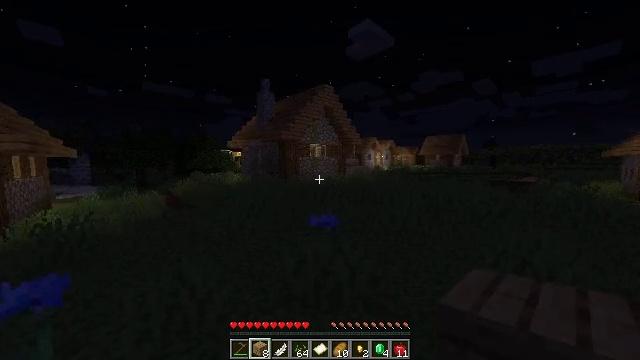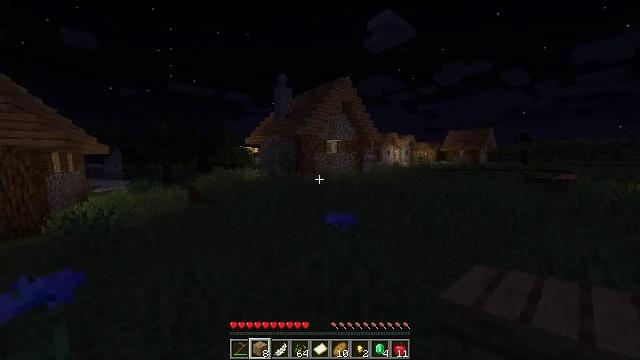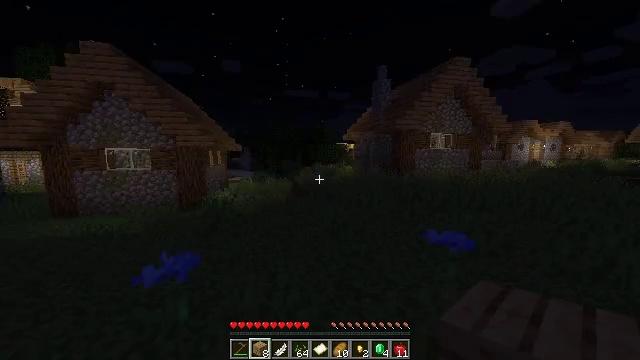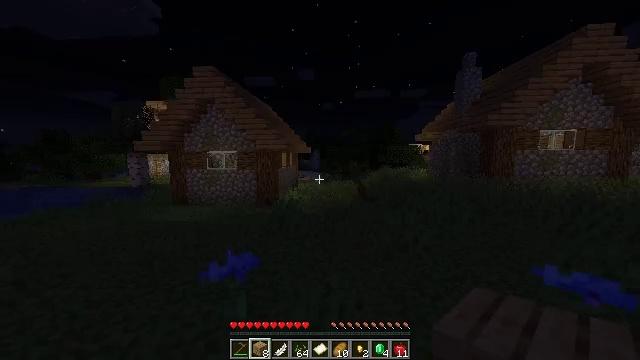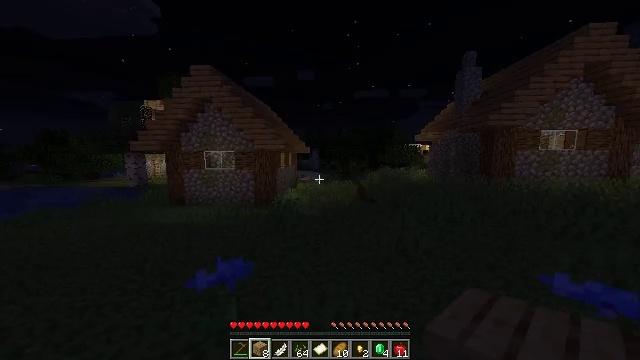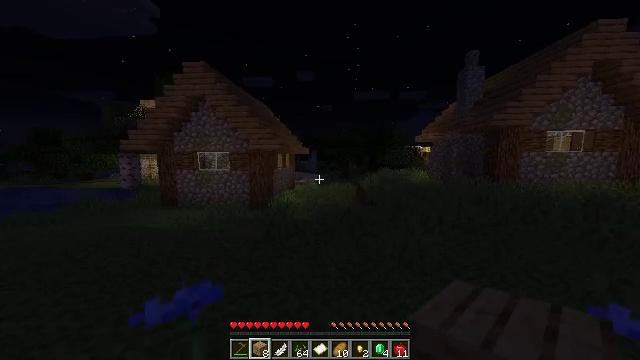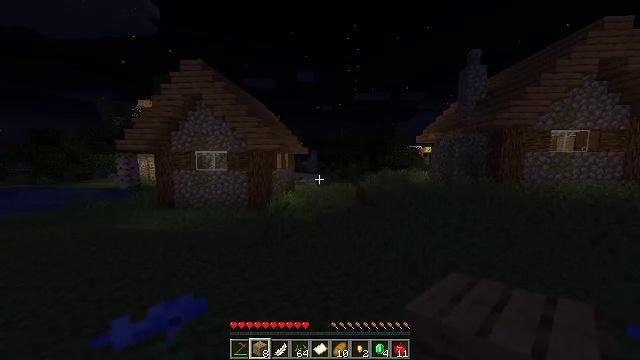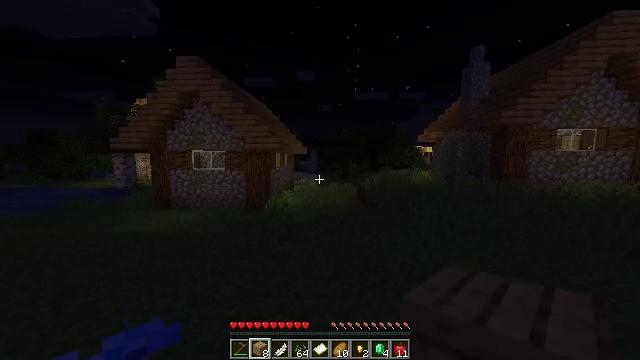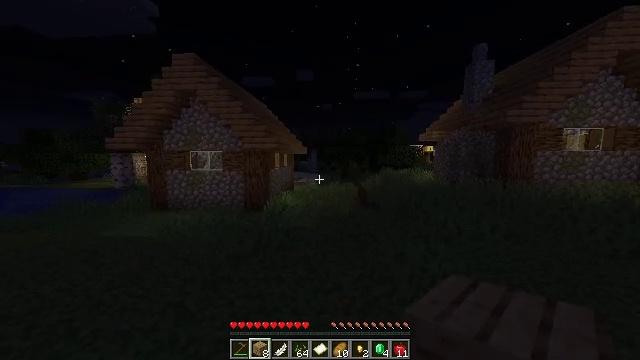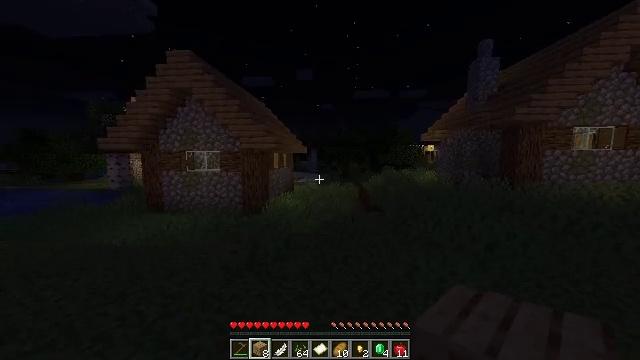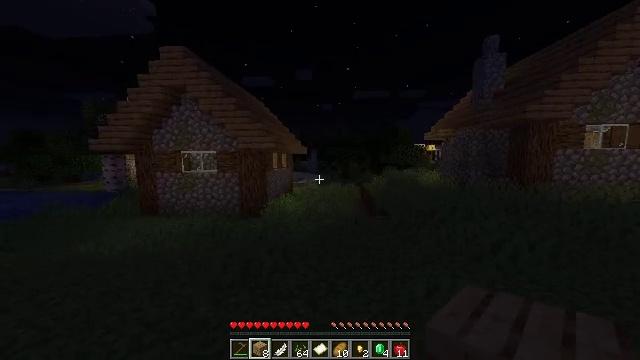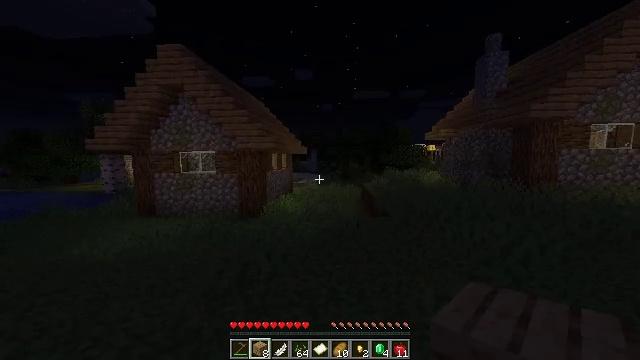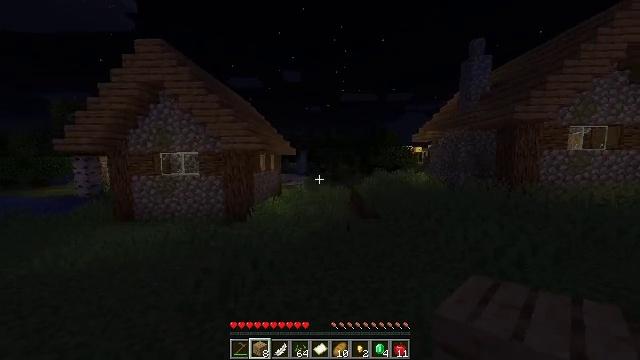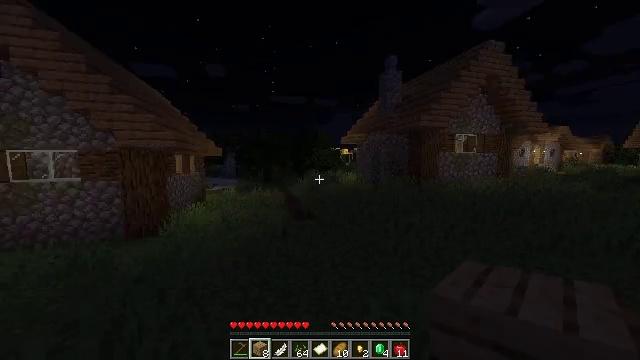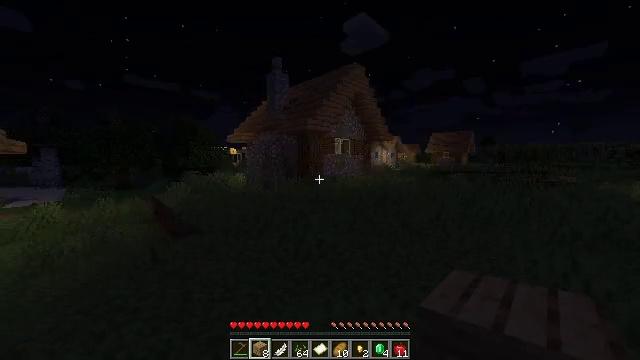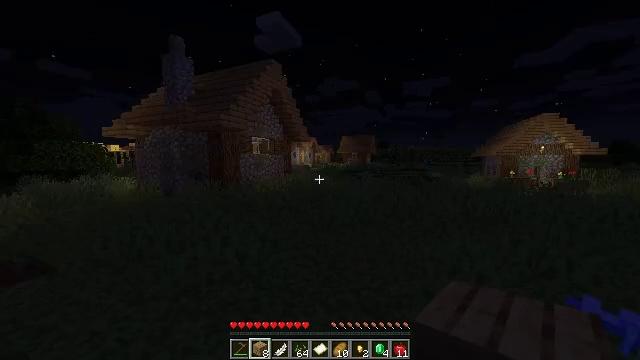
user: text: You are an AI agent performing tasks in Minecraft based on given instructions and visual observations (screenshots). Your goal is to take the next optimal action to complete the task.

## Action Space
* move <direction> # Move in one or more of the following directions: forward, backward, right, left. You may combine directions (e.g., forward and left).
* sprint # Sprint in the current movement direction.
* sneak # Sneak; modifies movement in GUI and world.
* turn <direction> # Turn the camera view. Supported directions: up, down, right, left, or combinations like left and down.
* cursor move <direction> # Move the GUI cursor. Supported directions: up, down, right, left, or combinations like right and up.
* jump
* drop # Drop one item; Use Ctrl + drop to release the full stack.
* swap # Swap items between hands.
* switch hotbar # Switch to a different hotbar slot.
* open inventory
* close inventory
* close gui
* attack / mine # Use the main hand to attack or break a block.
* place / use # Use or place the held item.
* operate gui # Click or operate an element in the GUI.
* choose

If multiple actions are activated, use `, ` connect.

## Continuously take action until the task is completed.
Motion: motion action
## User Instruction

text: Break the yellow wool to collect it.
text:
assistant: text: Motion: move forward, turn left
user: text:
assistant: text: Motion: move forward, turn left
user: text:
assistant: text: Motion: move forward, turn left
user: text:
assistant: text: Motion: move forward
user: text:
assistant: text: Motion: move forward
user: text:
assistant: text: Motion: move forward
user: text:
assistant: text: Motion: move forward
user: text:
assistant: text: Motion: move forward
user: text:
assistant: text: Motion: move forward
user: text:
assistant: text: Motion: move forward
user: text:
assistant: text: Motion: move forward
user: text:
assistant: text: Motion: move forward, turn right
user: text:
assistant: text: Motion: move forward, turn right
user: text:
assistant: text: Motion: move forward, turn right
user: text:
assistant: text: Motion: move forward, turn right
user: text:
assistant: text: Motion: move forward, turn right
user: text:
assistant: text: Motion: move forward
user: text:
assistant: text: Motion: move forward
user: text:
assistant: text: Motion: move forward
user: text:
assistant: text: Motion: move forward
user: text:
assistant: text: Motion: move forward
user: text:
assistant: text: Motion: move forward
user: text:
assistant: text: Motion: move forward
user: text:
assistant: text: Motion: move forward
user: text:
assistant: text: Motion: move forward
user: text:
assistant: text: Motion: move forward
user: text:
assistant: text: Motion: move forward
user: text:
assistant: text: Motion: move forward
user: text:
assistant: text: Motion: move forward
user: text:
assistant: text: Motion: move forward